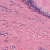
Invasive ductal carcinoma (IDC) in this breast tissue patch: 1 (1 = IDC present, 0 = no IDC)